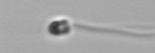
Label: flagellate